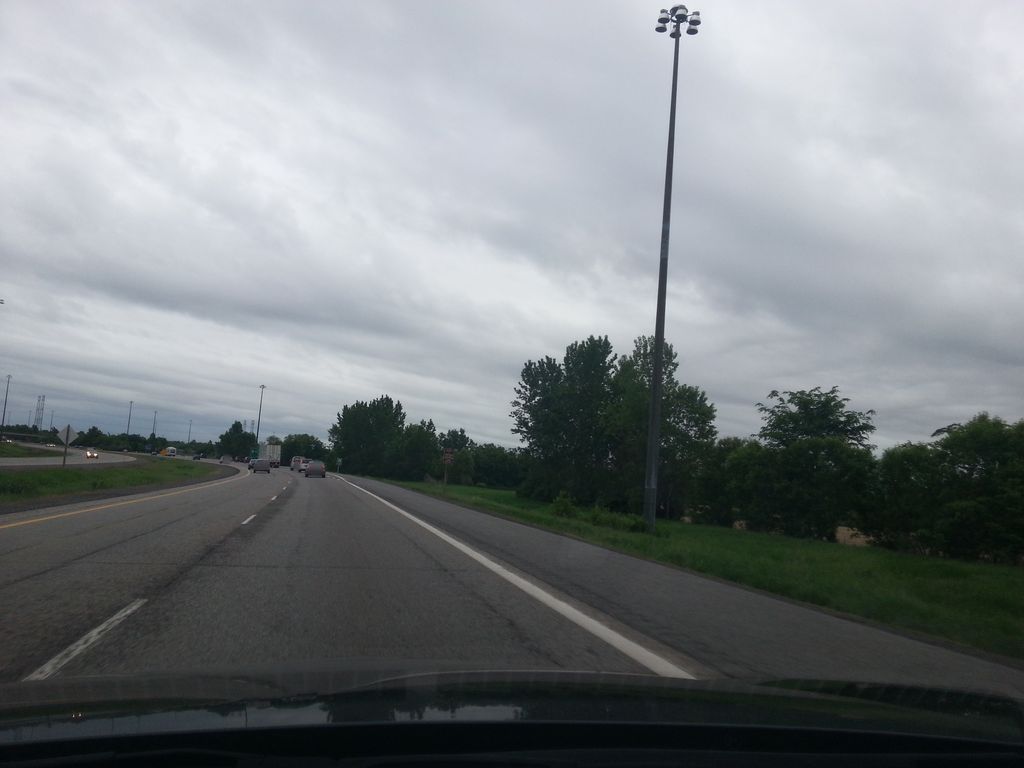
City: ottawa-gatineau